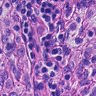
Metastatic tissue present: no